Question: So following this <URL> I am attempting to extend by adding the add-on via the sidebar. [See the screen shot below] [
But I am getting this error when attempting to add this auth scope.
'''
Error: invalid_scope
Some requested scopes were invalid. {valid=
[https://www.googleapis.com/auth/gmail.addons.current.message.readonly,
https://www.googleapis.com/auth/script.locale, https://www.googleapis.com/auth/spreadsheets.readonly,
https://www.googleapis.com/auth/gmail.addons.current.action.compose,
https://www.googleapis.com/auth/calendar.addons.execute,
https://www.googleapis.com/auth/drive.addons.metadata.readonly,
https://www.googleapis.com/auth/calendar.readonly,
https://www.googleapis.com/auth/gmail.addons.execute], invalid=
[https://www.googleapis.com/auth/spreadsheets.addons.execute]}
'''
My question is do I need this 'https://www.googleapis.com/auth/spreadsheets.addons.execute' for sheets to see the homepage triggers in my manifest? If not what am I overlooking?
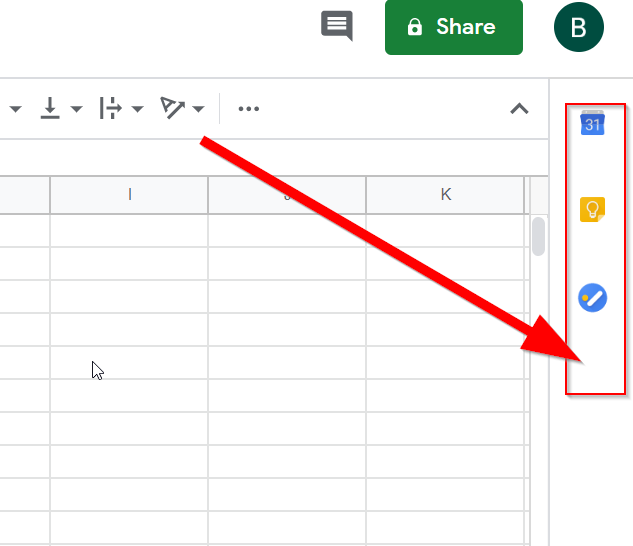
Answer: We now have support for Workspace Add-ons in Google Sheets, Google Docs and Google Slides (though it may not be available in all regions as yet)...Google Forms is not yet supported.
---
What you want to do is not possible as you can only create for Google Sheets not .
There are distinct differences between the two.
---
are currently only applicable to:
1. Gmail
2. Google Drive
3. Google Calendar
---
are currently only applicable to:
1. Google Sheets
2. Google Forms
3. Google Docs
4. Google Slides
---
See <URL> for clarification.